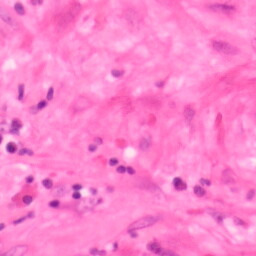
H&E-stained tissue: Colon